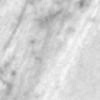
Label: change